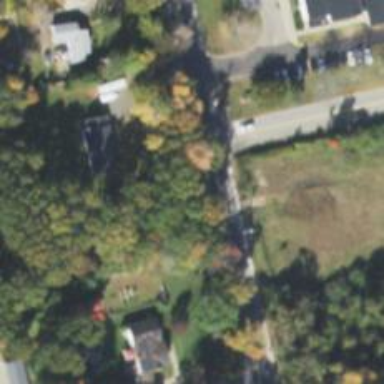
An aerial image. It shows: Driveway leading to service road.